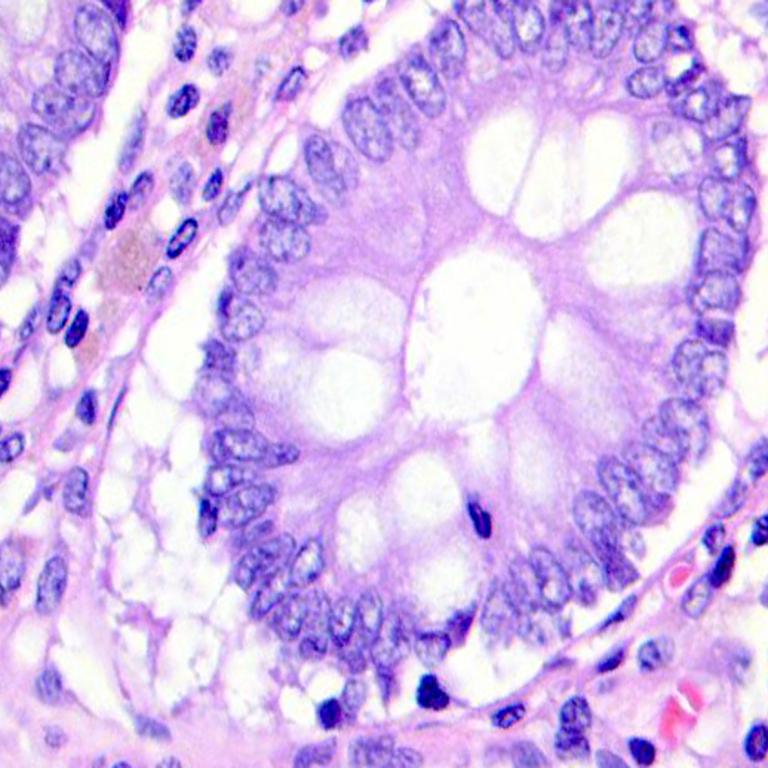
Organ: colon
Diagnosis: benign